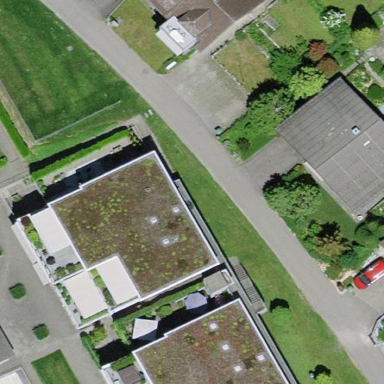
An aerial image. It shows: Residential building.